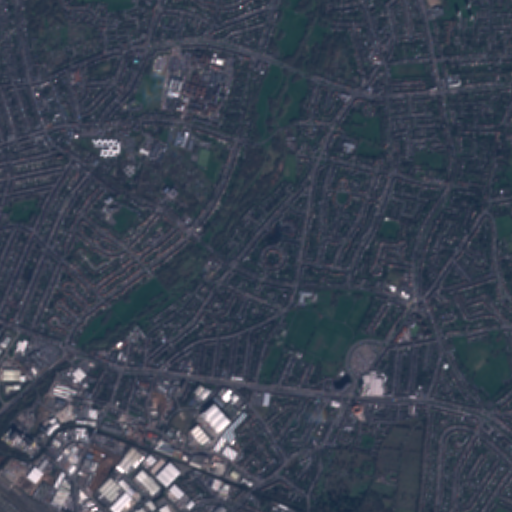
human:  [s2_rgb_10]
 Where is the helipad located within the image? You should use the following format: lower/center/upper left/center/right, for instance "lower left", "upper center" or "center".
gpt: The helipad is located in the upper center of the image.
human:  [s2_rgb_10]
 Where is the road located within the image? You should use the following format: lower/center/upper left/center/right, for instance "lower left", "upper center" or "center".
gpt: There is no road in the image.